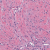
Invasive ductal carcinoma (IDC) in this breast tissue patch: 0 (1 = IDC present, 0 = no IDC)